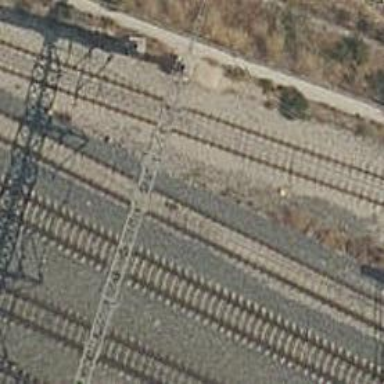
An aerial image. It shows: Railway track with contact lines for electrification.